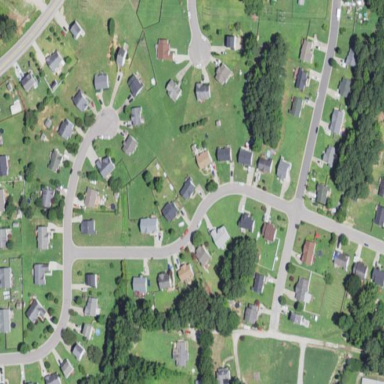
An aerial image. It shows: Residential area within neighborhood.